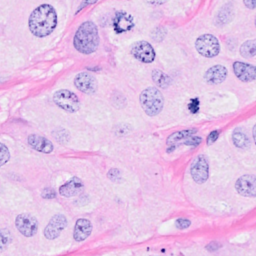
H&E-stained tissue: Breast